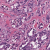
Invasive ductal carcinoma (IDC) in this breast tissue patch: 1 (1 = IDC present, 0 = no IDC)